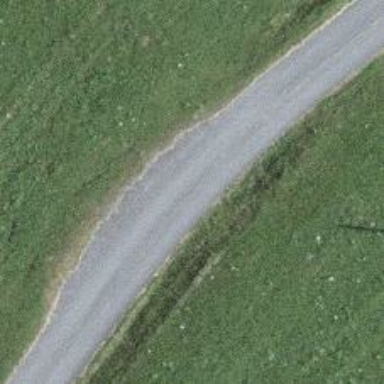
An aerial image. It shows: Passing place on the road.